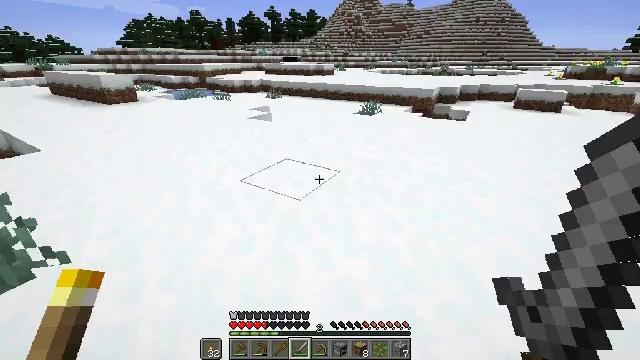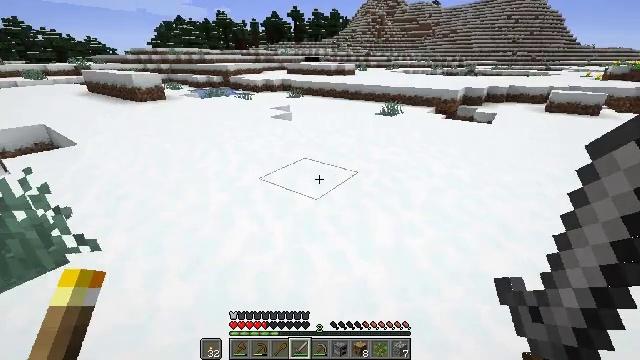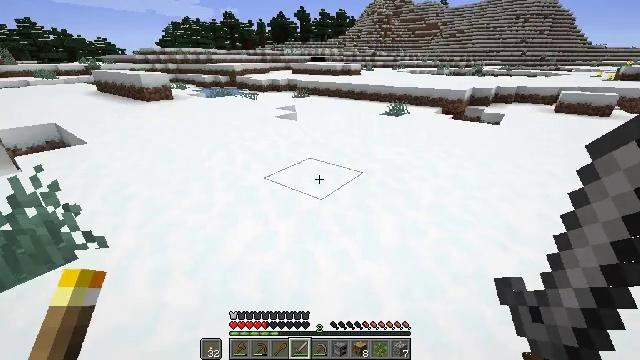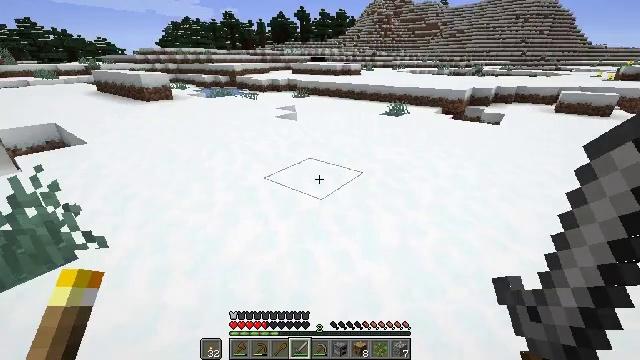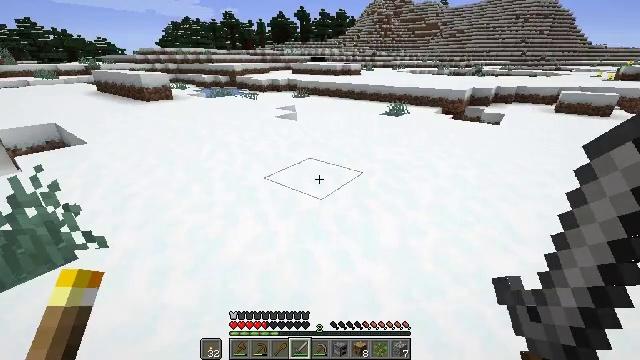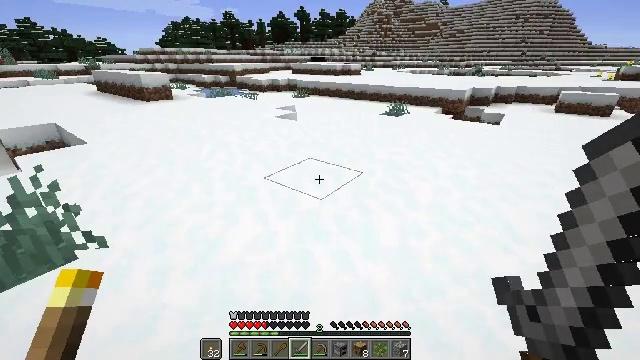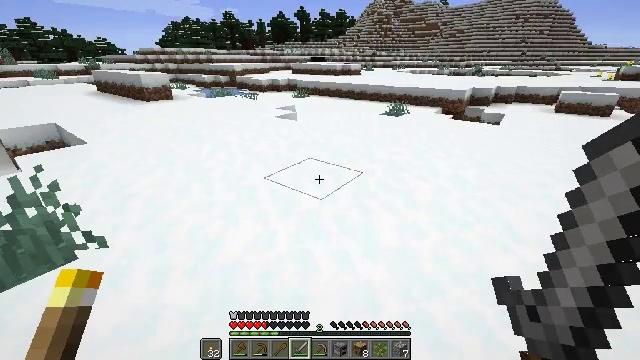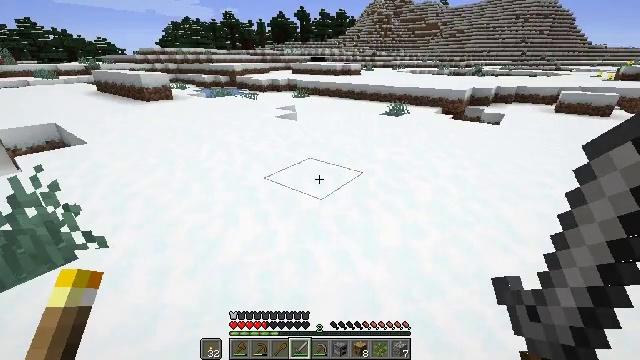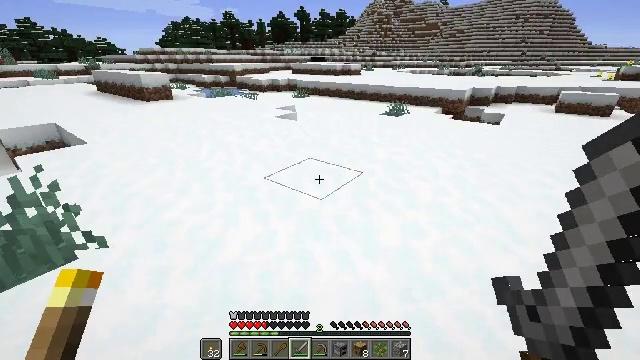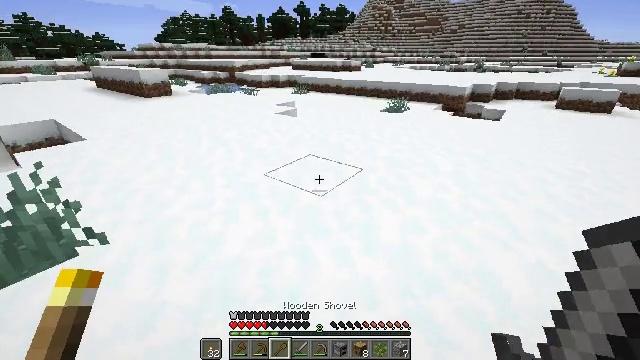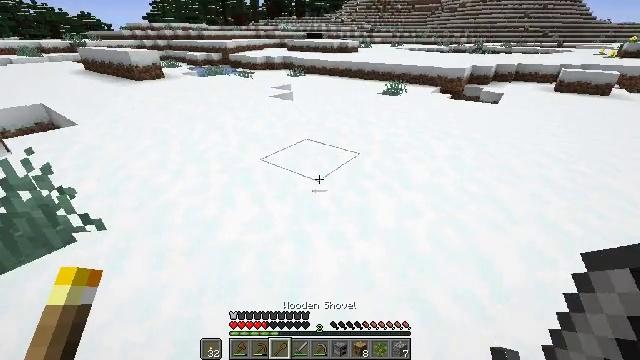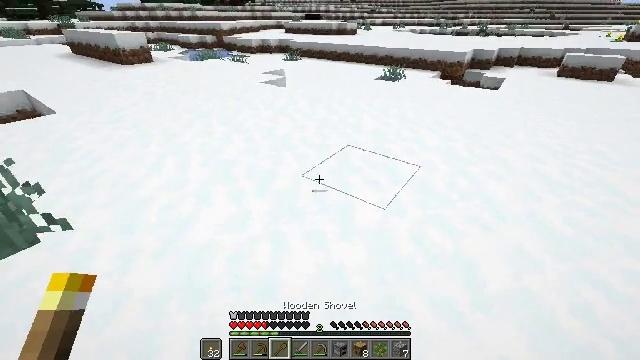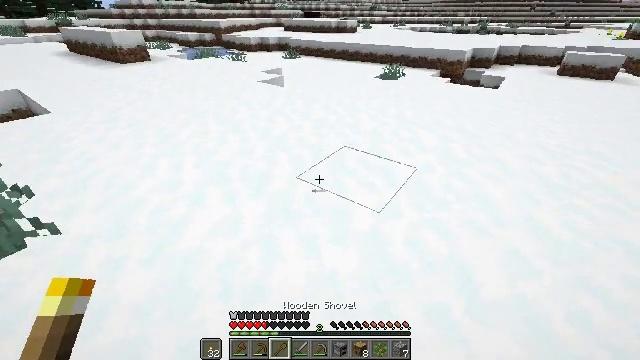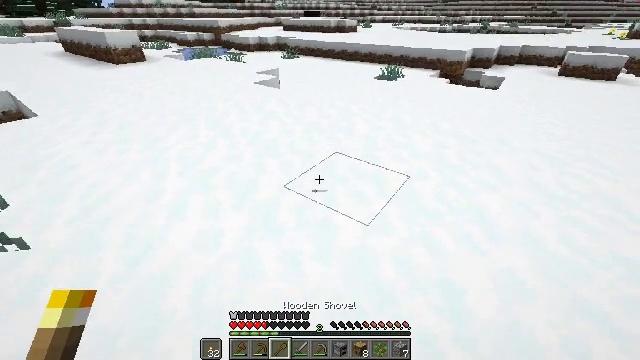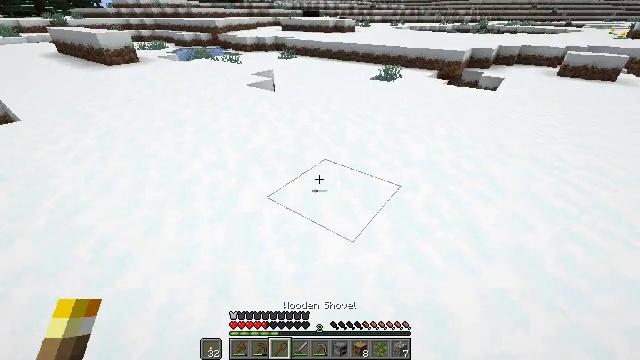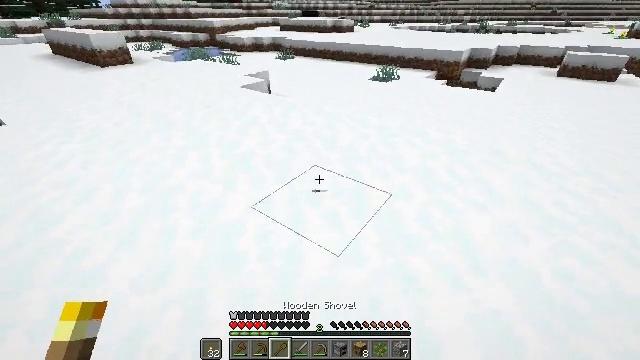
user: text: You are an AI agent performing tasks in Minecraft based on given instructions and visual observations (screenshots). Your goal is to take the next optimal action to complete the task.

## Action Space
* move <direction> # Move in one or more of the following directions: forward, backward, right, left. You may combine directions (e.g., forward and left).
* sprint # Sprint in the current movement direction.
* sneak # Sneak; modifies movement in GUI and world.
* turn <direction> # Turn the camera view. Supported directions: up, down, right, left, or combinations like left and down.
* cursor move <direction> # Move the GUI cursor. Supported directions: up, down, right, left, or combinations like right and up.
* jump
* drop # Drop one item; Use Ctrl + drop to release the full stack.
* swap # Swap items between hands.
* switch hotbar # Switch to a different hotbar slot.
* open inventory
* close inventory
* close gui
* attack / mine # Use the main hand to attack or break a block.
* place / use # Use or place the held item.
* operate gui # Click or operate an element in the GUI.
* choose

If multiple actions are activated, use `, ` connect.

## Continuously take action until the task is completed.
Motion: motion action
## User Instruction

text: Shovel the snow to gather it.
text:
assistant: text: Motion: turn left
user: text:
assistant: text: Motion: turn left
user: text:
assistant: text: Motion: no_op
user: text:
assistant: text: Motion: no_op
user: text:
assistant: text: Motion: no_op
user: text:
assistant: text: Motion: no_op
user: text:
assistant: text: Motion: no_op
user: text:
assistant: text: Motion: no_op
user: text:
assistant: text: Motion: no_op
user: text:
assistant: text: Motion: move forward and move right, turn down
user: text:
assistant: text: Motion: move forward and move right, turn down
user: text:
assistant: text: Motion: move forward and move right
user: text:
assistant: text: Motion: move forward and move right
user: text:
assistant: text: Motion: move forward and move right
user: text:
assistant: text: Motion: move forward and move right
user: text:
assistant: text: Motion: move forward and move right
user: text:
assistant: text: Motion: move forward and move right, turn right and up
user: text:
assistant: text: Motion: move forward, turn right and up
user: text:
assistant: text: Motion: move forward, turn right and up
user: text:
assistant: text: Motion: move forward
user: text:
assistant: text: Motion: move forward, turn right
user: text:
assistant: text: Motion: move forward
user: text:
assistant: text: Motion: move forward
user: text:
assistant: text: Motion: move forward
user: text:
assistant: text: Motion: move forward
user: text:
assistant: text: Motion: move forward, sprint
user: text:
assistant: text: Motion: move forward, sprint
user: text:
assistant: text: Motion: move forward, sprint
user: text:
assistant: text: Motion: move forward, sprint
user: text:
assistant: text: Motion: move forward, sprint